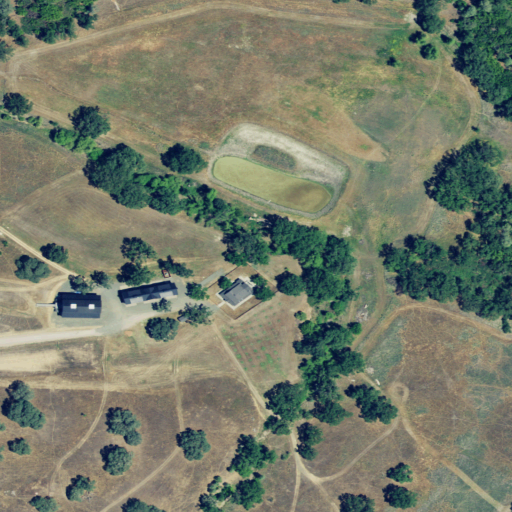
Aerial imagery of valley in California named High Valley containing shrub, grassland, woody wetlands, medium intensity development, herbaceous wetlands, open development, and evergreen forest